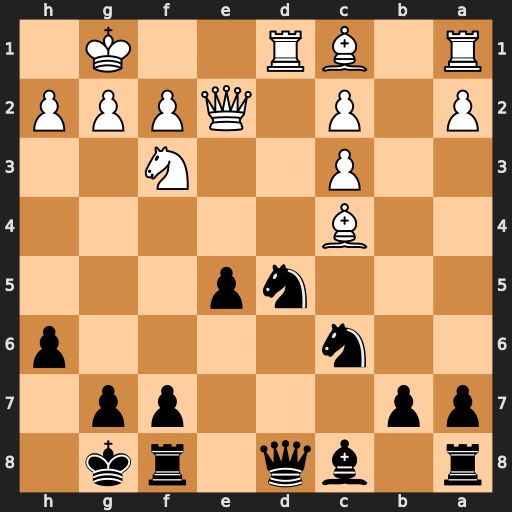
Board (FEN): r1bq1rk1/pp3pp1/2n4p/3np3/2B5/2P2N2/P1P1QPPP/R1BR2K1
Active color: b
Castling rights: -
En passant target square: -
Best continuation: Nxc3 Rxd8 Nxe2+